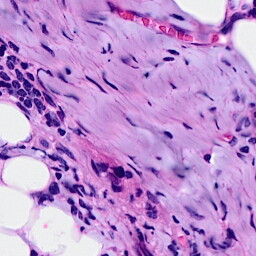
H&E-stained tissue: Breast